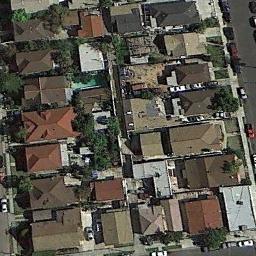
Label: dense_residential